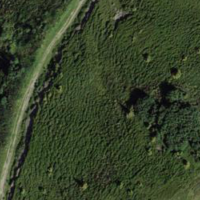
EUNIS habitat code: 26
Species observed at this site:
Rhododendron ferrugineum